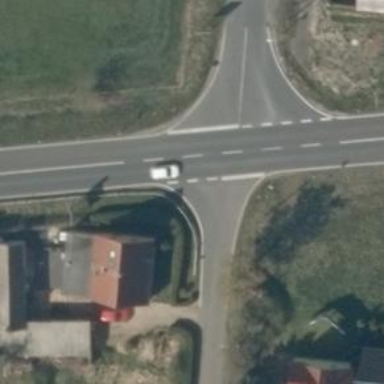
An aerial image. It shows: Road with stop sign.